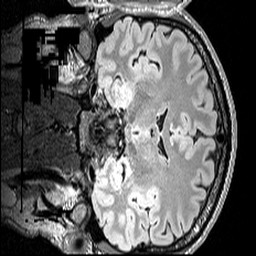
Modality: FLAIR
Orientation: coronal
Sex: male